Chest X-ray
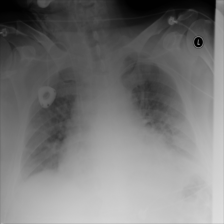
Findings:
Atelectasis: negative
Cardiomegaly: negative
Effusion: negative
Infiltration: negative
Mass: negative
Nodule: negative
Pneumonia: negative
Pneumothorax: negative
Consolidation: negative
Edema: positive
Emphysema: negative
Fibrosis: negative
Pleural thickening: negative
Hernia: negative